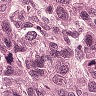
Metastatic tissue present: yes